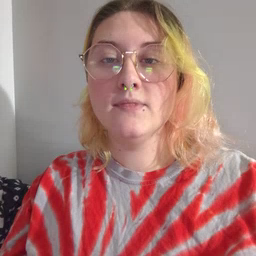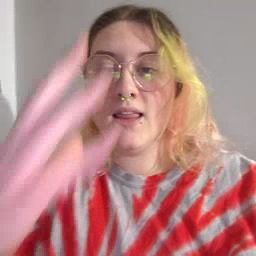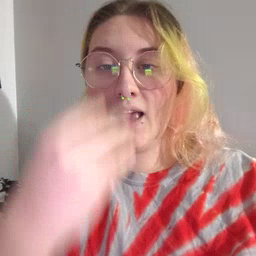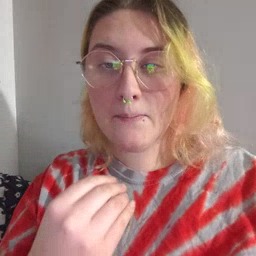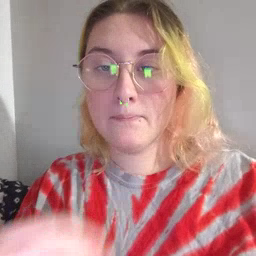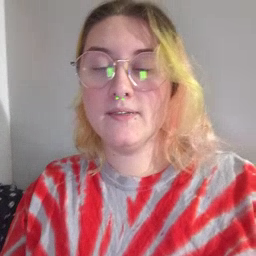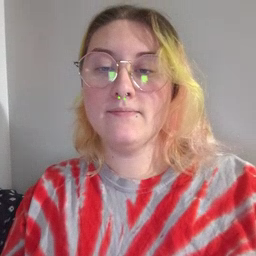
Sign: nap